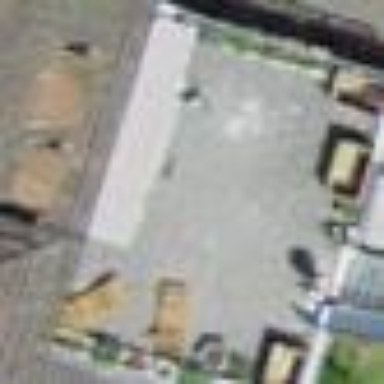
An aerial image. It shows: Building with flat roof.